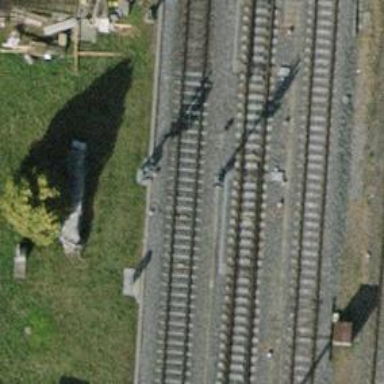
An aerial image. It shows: Railway switch.